Field crop: tomato
Growth stage: 1
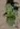
Species: solanum